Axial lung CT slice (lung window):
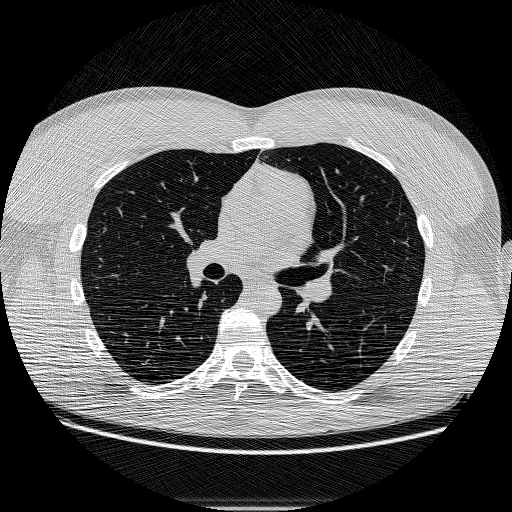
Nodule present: no